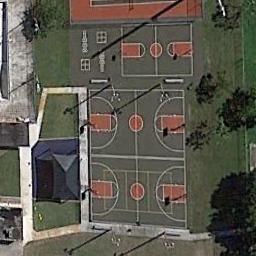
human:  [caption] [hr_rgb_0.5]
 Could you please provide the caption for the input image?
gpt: Three basketball courts on the lawn with some trees and some buildings beside .

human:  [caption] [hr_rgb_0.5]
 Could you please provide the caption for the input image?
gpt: There are two big basketball courts and a small one .

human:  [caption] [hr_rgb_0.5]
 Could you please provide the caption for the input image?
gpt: The three basketball courts on the lawn are next to the buildings .

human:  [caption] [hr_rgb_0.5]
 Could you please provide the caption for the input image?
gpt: There are three basketball courts between trees and buildings .

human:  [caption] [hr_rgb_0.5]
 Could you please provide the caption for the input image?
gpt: The building is next to the basketball courts .